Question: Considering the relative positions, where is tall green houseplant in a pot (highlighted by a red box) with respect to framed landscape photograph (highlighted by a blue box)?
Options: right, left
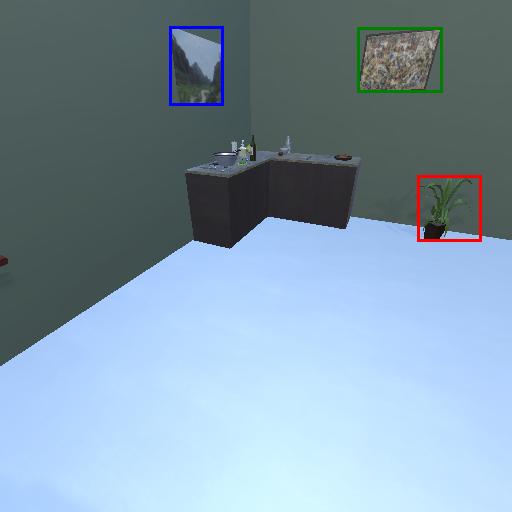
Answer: right